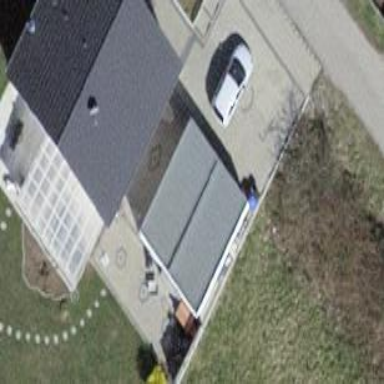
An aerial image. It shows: Garage building.